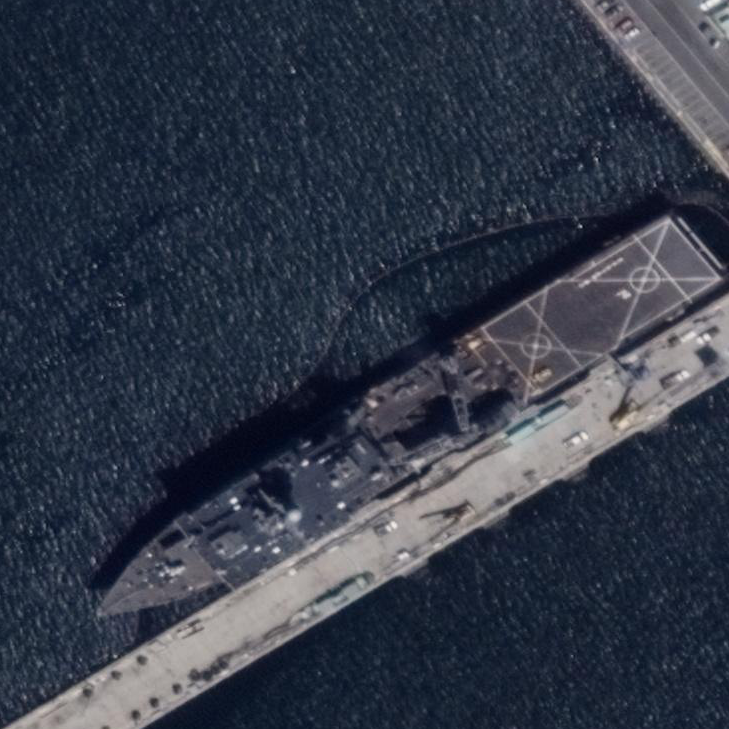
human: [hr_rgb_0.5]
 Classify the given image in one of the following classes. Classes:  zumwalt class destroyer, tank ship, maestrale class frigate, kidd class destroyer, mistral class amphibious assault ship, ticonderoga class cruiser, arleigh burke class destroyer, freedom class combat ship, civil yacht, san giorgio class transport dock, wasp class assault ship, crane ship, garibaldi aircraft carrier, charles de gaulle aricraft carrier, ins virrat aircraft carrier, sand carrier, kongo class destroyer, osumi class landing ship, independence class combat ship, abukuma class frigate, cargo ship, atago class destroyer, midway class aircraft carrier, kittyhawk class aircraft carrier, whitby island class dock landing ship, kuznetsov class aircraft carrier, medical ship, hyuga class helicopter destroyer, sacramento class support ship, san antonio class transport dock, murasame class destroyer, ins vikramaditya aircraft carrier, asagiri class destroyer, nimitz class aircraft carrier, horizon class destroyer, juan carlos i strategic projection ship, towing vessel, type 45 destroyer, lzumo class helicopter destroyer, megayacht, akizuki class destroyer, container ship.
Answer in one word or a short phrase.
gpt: Whitby Island class dock landing ship